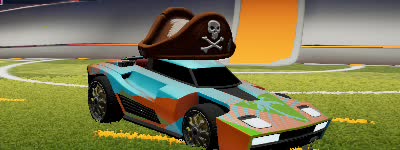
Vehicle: breakout